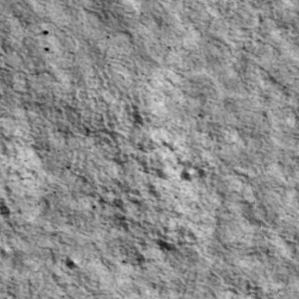
Label: non_frost